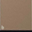
Piece: xx